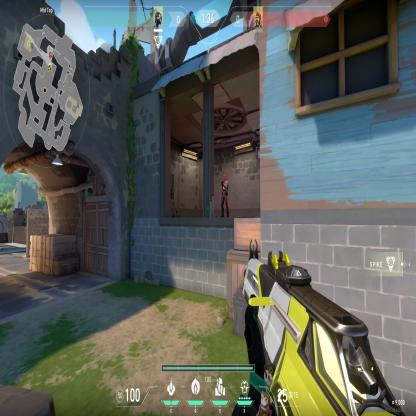
Label: enemy